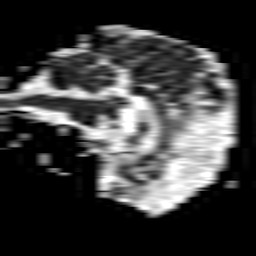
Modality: ADC
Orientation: sagittal
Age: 48
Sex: male
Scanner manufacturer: philips
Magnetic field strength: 1.5 T
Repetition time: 3.389 s
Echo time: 0.06899 s